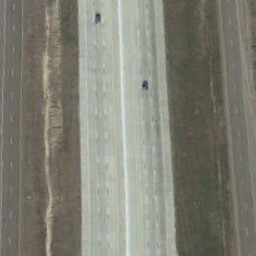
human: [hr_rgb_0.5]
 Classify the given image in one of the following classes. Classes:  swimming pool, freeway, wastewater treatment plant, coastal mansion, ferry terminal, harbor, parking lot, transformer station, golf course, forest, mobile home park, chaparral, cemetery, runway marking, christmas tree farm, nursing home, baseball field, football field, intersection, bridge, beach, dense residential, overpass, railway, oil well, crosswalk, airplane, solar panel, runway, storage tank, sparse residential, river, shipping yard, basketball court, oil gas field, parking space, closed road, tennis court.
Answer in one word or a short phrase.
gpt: freeway